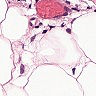
Metastatic tissue present: no